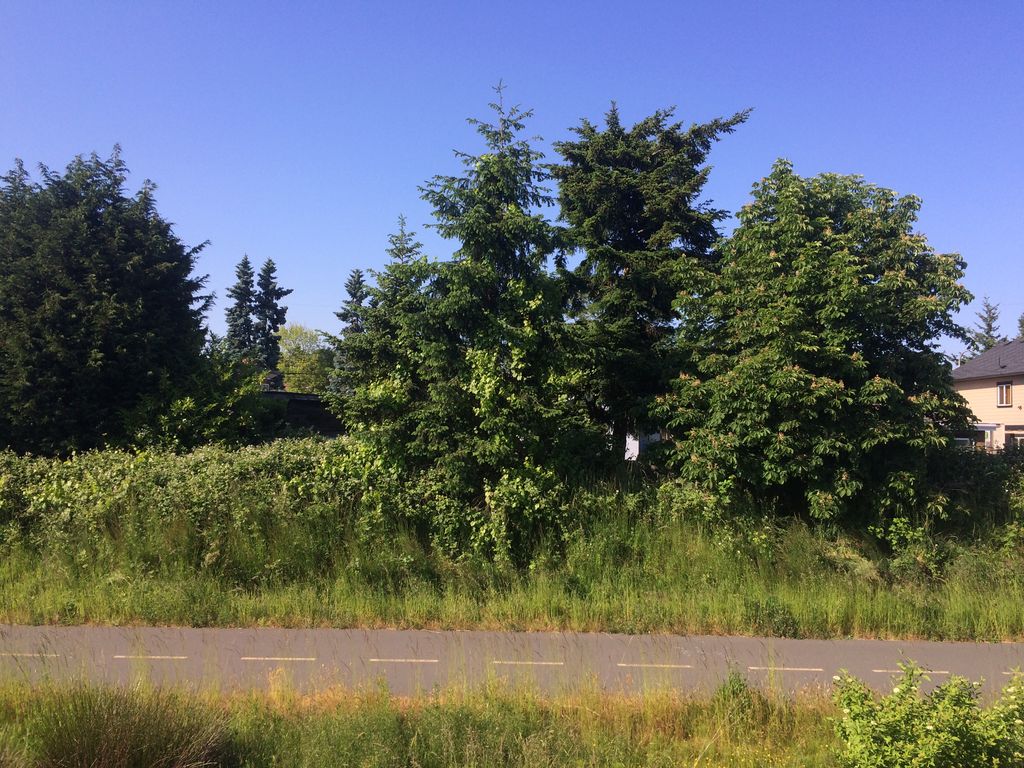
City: victoria